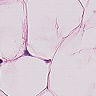
Metastatic tissue present: no